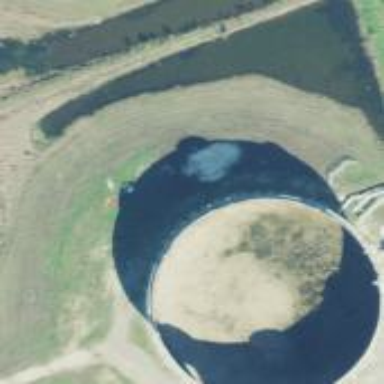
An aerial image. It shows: Storage tank which is man-made.